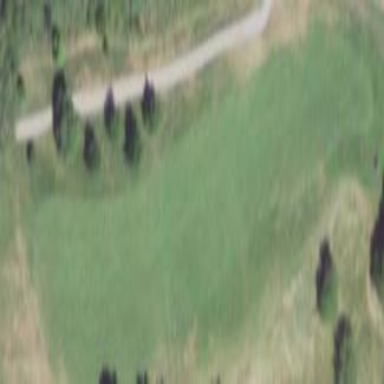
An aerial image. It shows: Grassy area designated as golf fairway.